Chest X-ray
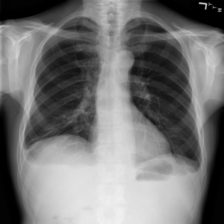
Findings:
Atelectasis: positive
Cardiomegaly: negative
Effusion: positive
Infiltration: negative
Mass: negative
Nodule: negative
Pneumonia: negative
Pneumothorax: negative
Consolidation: negative
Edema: negative
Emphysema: negative
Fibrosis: negative
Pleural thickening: negative
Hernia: negative